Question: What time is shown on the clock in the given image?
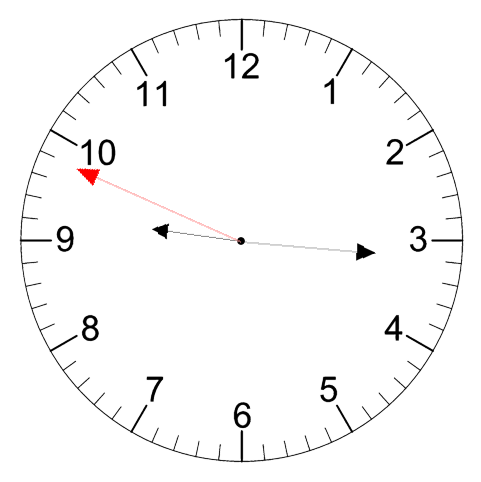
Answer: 09:15:49